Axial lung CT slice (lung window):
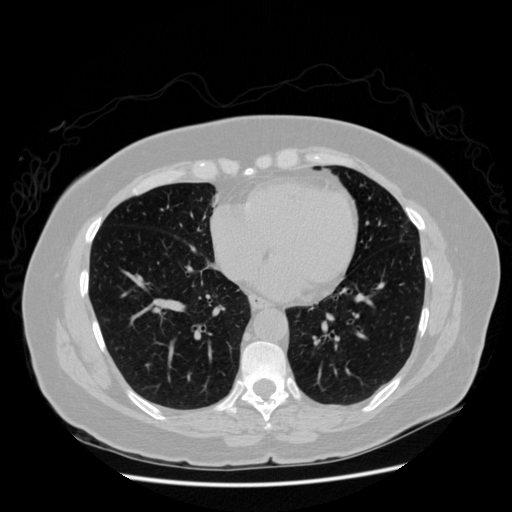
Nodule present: no